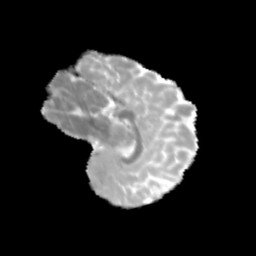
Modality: MD
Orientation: sagittal
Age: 10
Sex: female
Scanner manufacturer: siemens
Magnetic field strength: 3 T
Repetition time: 3.8 s
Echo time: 0.07 s